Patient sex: M
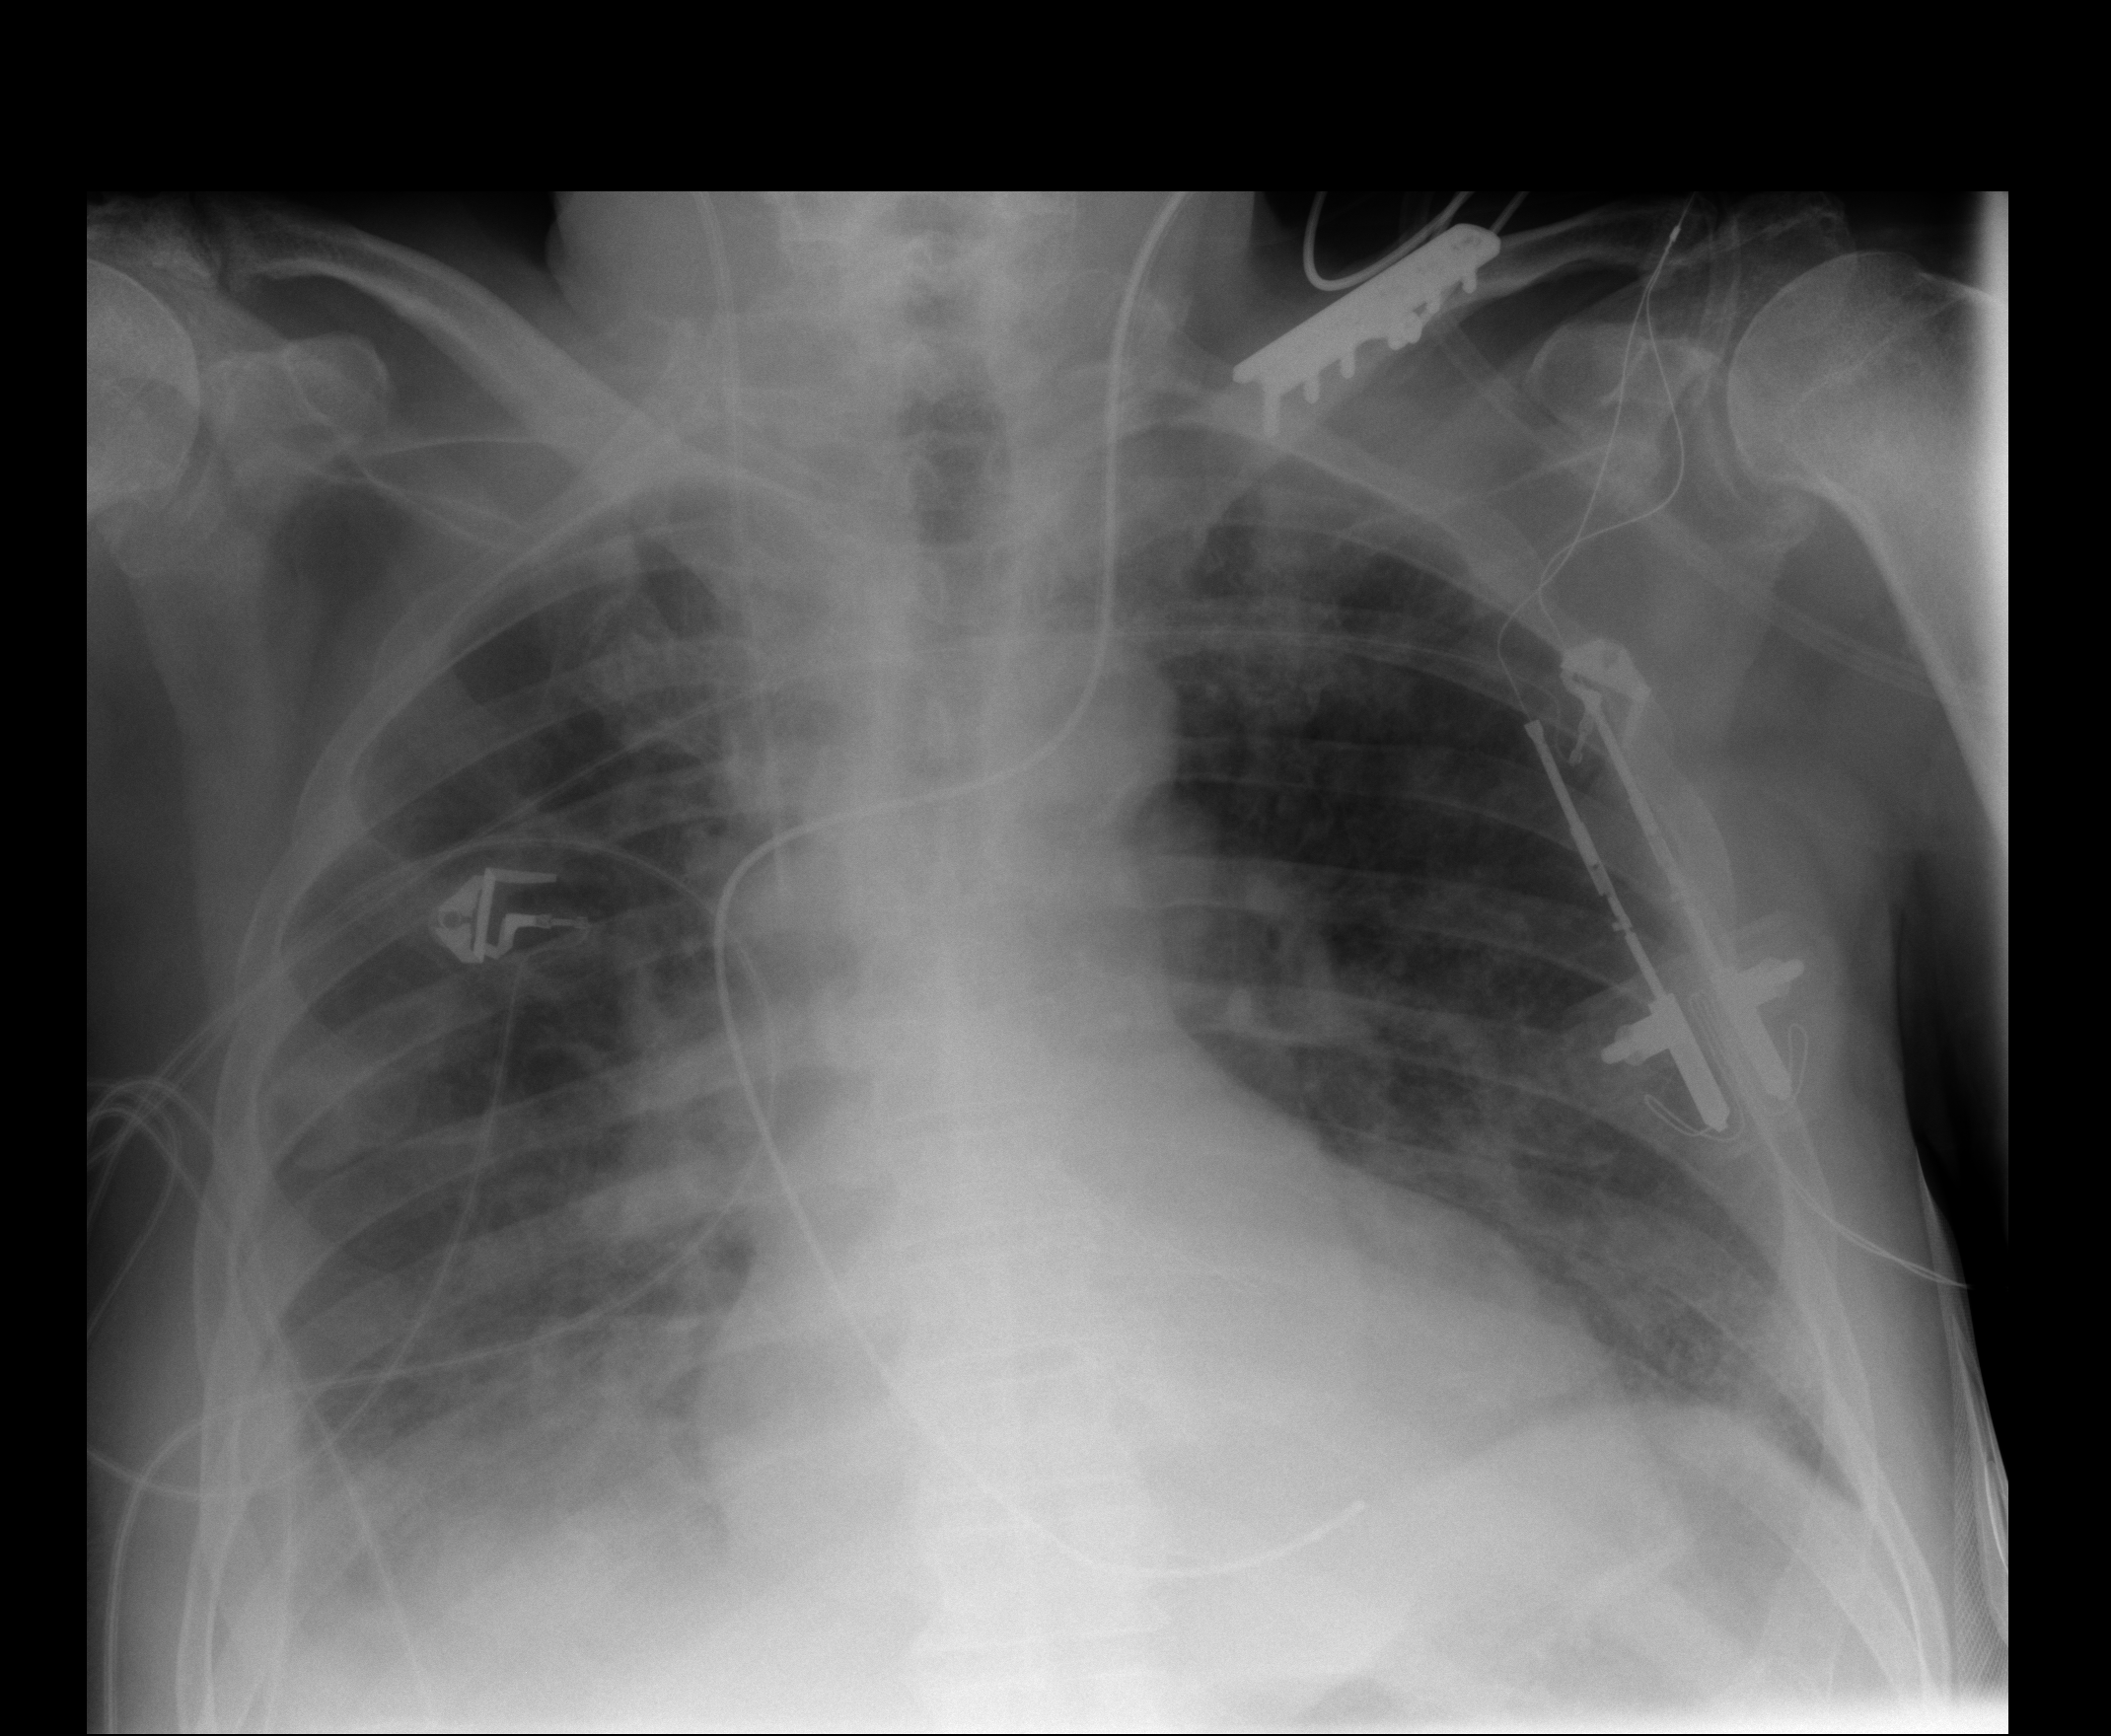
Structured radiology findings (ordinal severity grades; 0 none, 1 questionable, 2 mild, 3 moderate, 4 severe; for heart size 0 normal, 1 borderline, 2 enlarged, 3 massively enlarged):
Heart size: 2
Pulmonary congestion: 2
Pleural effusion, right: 2
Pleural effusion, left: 1
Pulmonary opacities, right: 2
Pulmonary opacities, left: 1
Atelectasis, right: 2
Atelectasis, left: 2